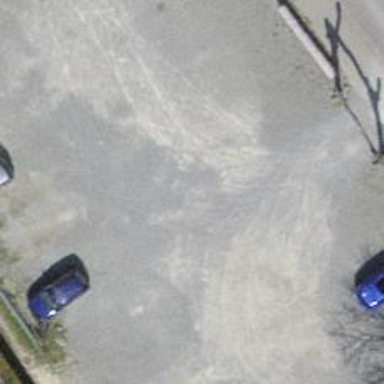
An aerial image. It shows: Parking aisle with fine gravel surface.